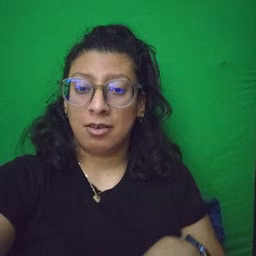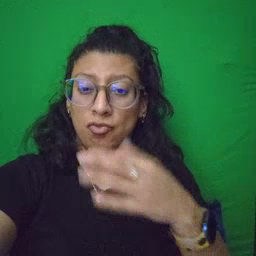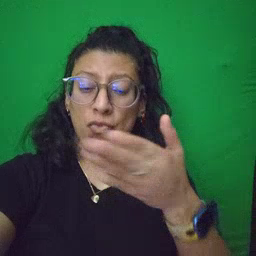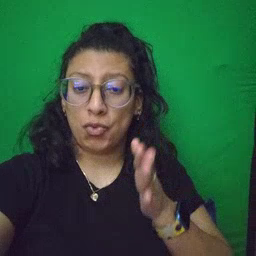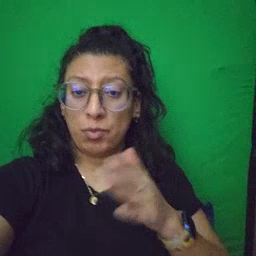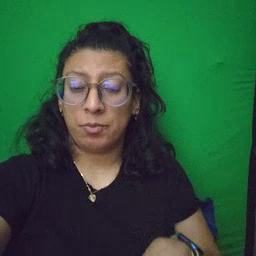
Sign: room